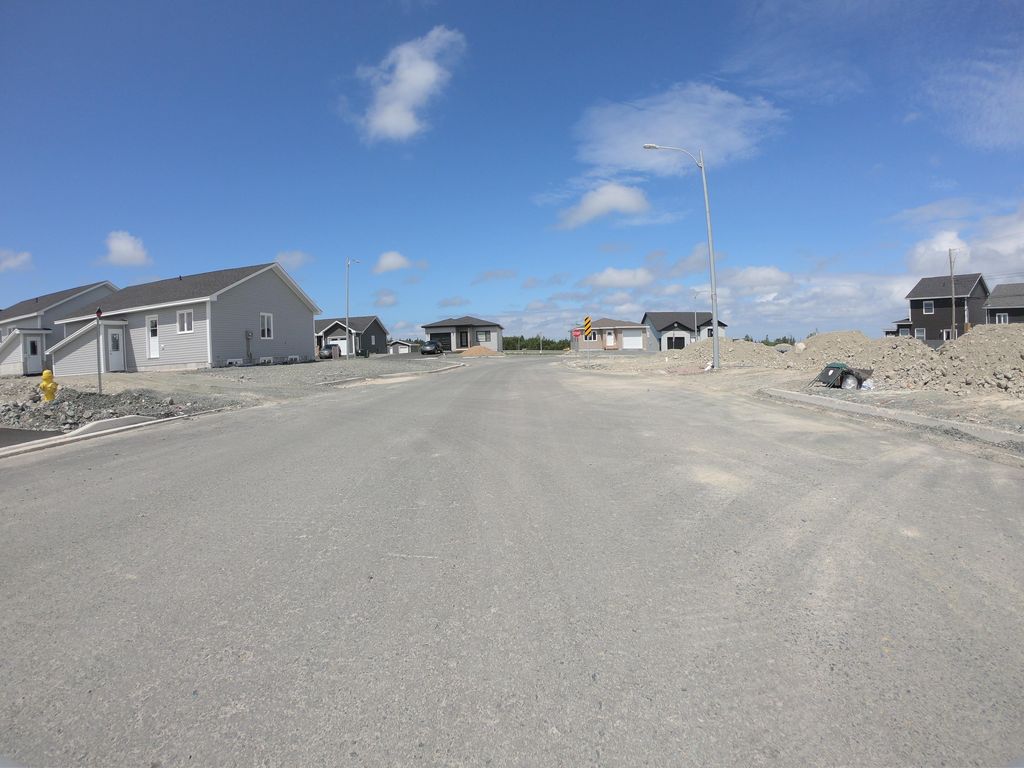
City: st_johns